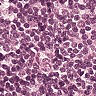
Metastatic tissue present: no